Breast ultrasound image
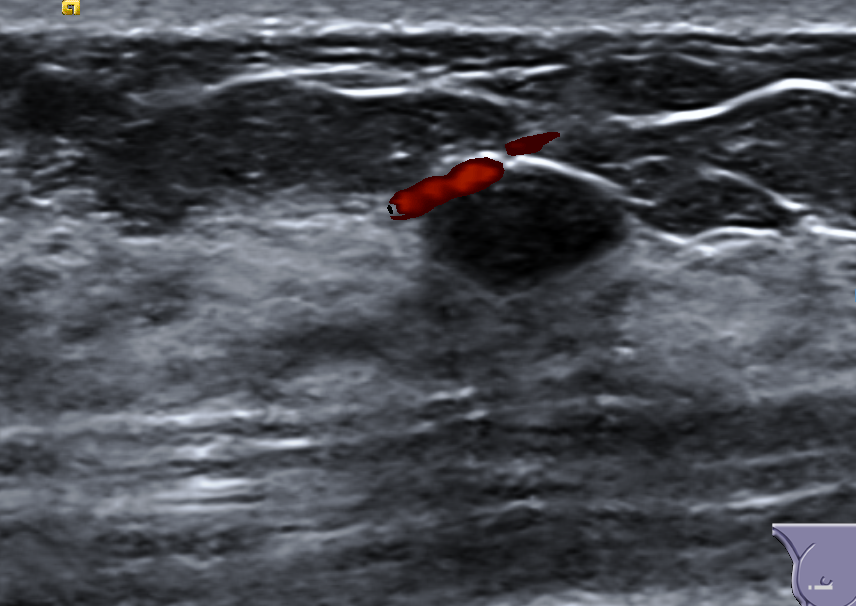
Diagnosis: benign